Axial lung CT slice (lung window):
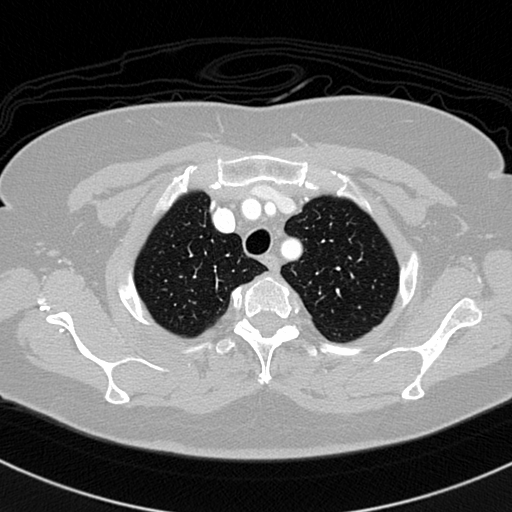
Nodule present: no